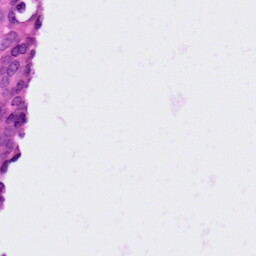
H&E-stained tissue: Ovarian